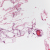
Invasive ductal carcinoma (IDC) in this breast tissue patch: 0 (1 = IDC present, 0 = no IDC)